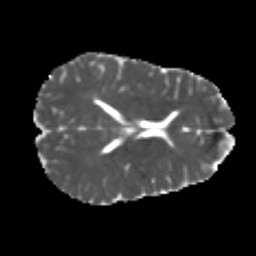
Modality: MD
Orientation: axial
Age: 24
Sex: male
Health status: healthy
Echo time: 0.074 s